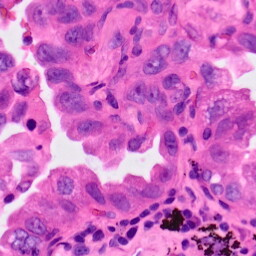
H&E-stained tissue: Lung